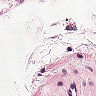
Metastatic tissue present: no